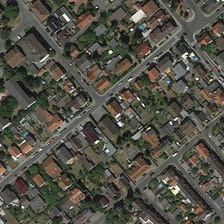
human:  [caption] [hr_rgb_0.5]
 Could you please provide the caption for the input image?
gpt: many buildings and green trees are in a dense residential area .

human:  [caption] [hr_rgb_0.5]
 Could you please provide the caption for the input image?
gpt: many buildings and green trees are in a dense residential area .

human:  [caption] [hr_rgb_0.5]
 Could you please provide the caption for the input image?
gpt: many buildings and green trees are in a dense residential area .

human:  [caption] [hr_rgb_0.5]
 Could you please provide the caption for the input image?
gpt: many buildings and green trees are in a dense residential area .

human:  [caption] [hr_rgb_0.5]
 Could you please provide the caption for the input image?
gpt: many buildings and green trees are in a dense residential area .